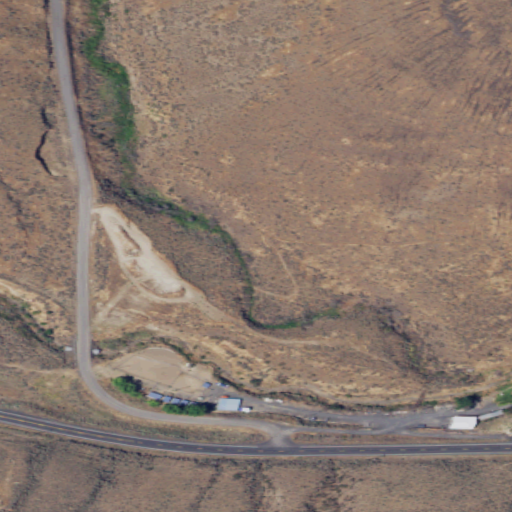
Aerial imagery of valley in Washington named Davis Canyon containing shrub, low intensity development, grassland, open development, medium intensity development, and high intensity development